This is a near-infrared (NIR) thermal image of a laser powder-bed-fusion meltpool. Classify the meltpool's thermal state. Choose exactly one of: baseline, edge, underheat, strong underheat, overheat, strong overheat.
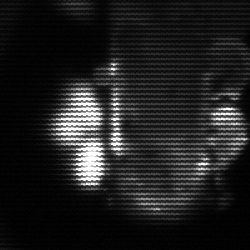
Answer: strong underheat